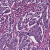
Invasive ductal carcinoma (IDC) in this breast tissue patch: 1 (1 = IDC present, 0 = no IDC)